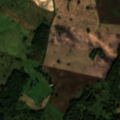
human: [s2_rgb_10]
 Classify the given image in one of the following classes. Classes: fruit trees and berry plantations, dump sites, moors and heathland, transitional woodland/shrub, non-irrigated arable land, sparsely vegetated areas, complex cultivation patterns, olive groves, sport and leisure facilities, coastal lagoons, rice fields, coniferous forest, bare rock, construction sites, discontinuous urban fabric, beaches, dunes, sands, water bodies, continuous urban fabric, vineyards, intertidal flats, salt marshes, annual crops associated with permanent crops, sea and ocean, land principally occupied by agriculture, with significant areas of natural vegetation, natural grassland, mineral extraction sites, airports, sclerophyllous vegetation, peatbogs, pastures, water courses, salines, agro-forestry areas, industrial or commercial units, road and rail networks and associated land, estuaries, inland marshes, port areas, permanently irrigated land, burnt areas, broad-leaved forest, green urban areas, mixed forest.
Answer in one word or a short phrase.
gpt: non-irrigated arable land, pastures, land principally occupied by agriculture, with significant areas of natural vegetation, broad-leaved forest, mixed forest